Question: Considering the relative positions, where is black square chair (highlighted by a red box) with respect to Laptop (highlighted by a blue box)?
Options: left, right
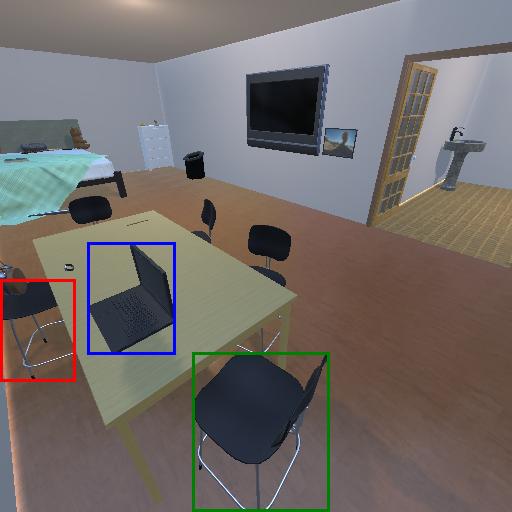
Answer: left